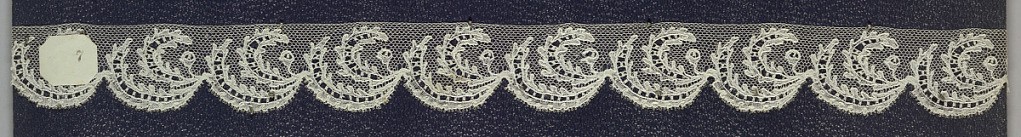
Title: Band
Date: late 18th century
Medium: Technique: bobbin lace
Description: Edge of bobbin lace, leaf scallops; late 18th century Buckinghamshire.